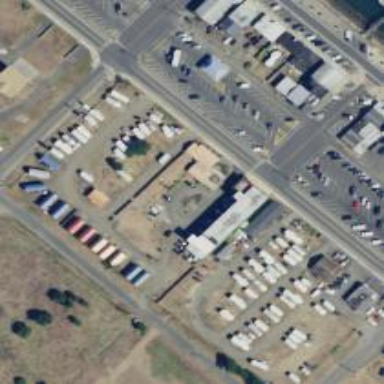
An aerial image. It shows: Motel.